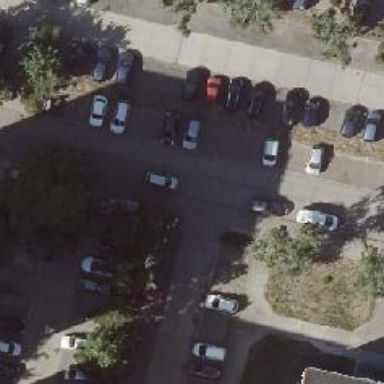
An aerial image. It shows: Service road with concrete surface. There is parallel parking lane on the left side.